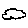
Label: cloud